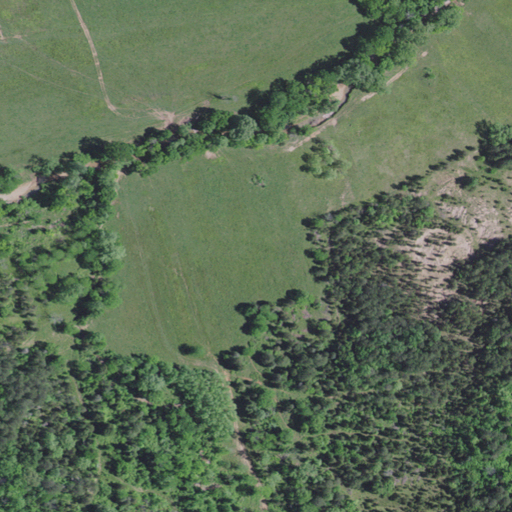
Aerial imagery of valley in Kentucky named Lige Grimm Hollow containing pasture, mixed forest, evergreen forest, deciduous forest, and grassland